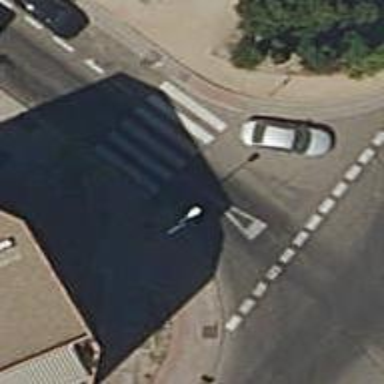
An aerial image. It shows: Zebra crossing on the road.